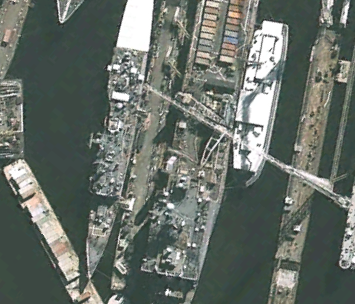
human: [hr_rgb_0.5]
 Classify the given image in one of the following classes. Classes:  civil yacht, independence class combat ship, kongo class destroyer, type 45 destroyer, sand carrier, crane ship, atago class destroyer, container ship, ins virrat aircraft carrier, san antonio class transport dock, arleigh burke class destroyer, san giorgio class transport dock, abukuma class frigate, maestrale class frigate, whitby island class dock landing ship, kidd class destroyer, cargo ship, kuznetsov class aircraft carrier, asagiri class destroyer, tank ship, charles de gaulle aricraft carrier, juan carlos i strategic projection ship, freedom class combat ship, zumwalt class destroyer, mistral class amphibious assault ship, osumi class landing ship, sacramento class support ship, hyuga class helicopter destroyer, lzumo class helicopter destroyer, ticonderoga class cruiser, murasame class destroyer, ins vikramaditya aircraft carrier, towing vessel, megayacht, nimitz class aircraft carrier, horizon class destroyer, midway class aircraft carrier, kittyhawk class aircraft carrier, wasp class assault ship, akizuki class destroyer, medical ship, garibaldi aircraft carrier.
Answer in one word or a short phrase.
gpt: Whitby Island class dock landing ship